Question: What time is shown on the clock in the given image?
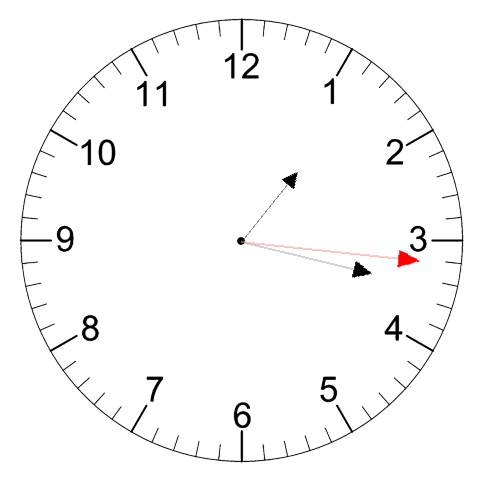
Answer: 01:17:16